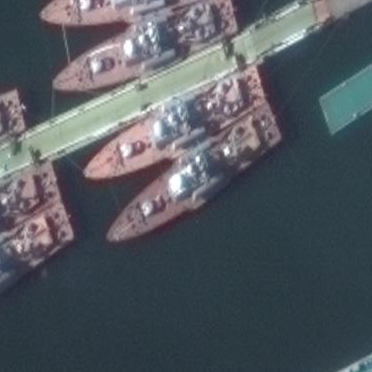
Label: destroyer